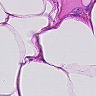
Metastatic tissue present: no